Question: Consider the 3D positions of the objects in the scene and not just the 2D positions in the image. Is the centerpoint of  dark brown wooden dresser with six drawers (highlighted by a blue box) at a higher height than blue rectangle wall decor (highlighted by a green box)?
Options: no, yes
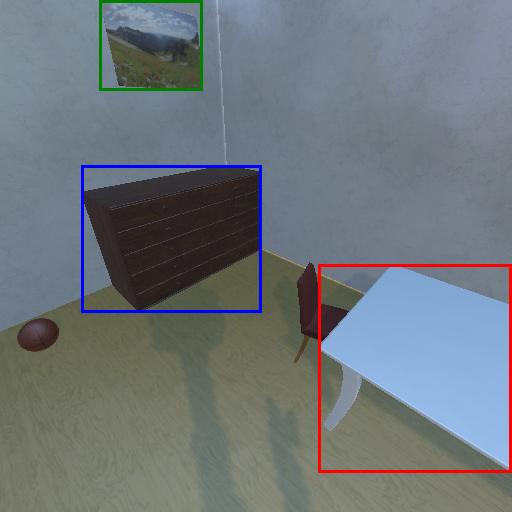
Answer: no